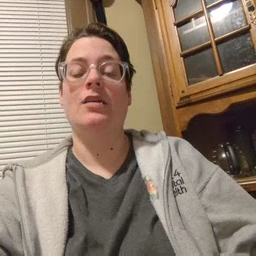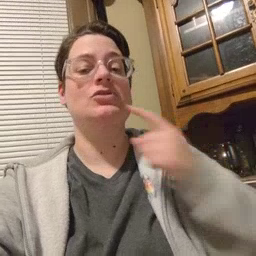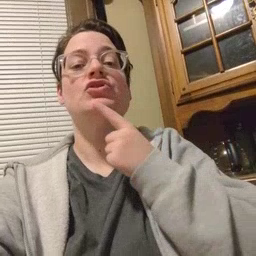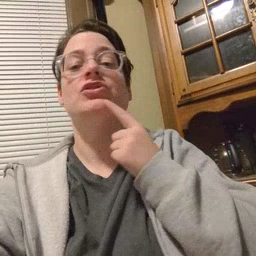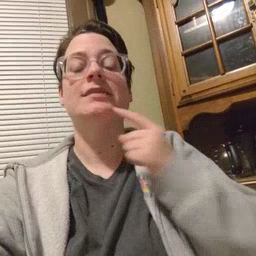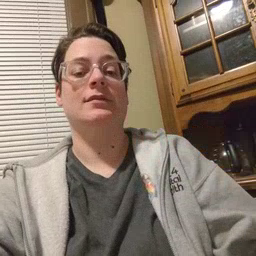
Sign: chin